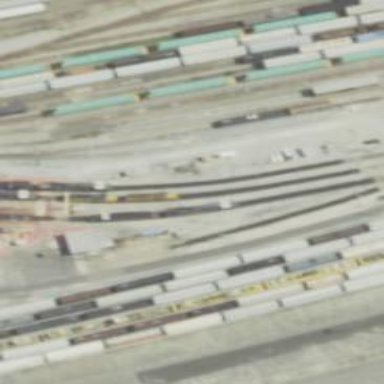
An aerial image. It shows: Railway yard in service.